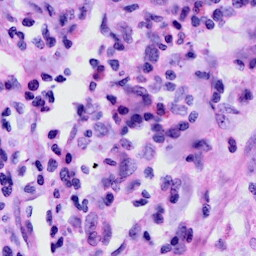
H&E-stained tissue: Cervix